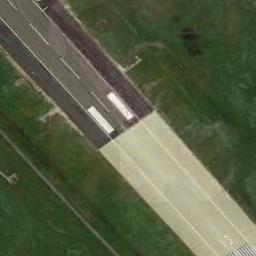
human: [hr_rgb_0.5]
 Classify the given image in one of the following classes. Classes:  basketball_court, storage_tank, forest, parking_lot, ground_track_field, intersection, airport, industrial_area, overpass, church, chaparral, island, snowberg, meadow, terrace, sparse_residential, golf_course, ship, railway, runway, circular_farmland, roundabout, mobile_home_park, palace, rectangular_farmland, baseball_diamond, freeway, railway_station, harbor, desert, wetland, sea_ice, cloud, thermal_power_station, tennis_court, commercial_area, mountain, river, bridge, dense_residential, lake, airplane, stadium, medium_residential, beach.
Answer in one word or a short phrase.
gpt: runway